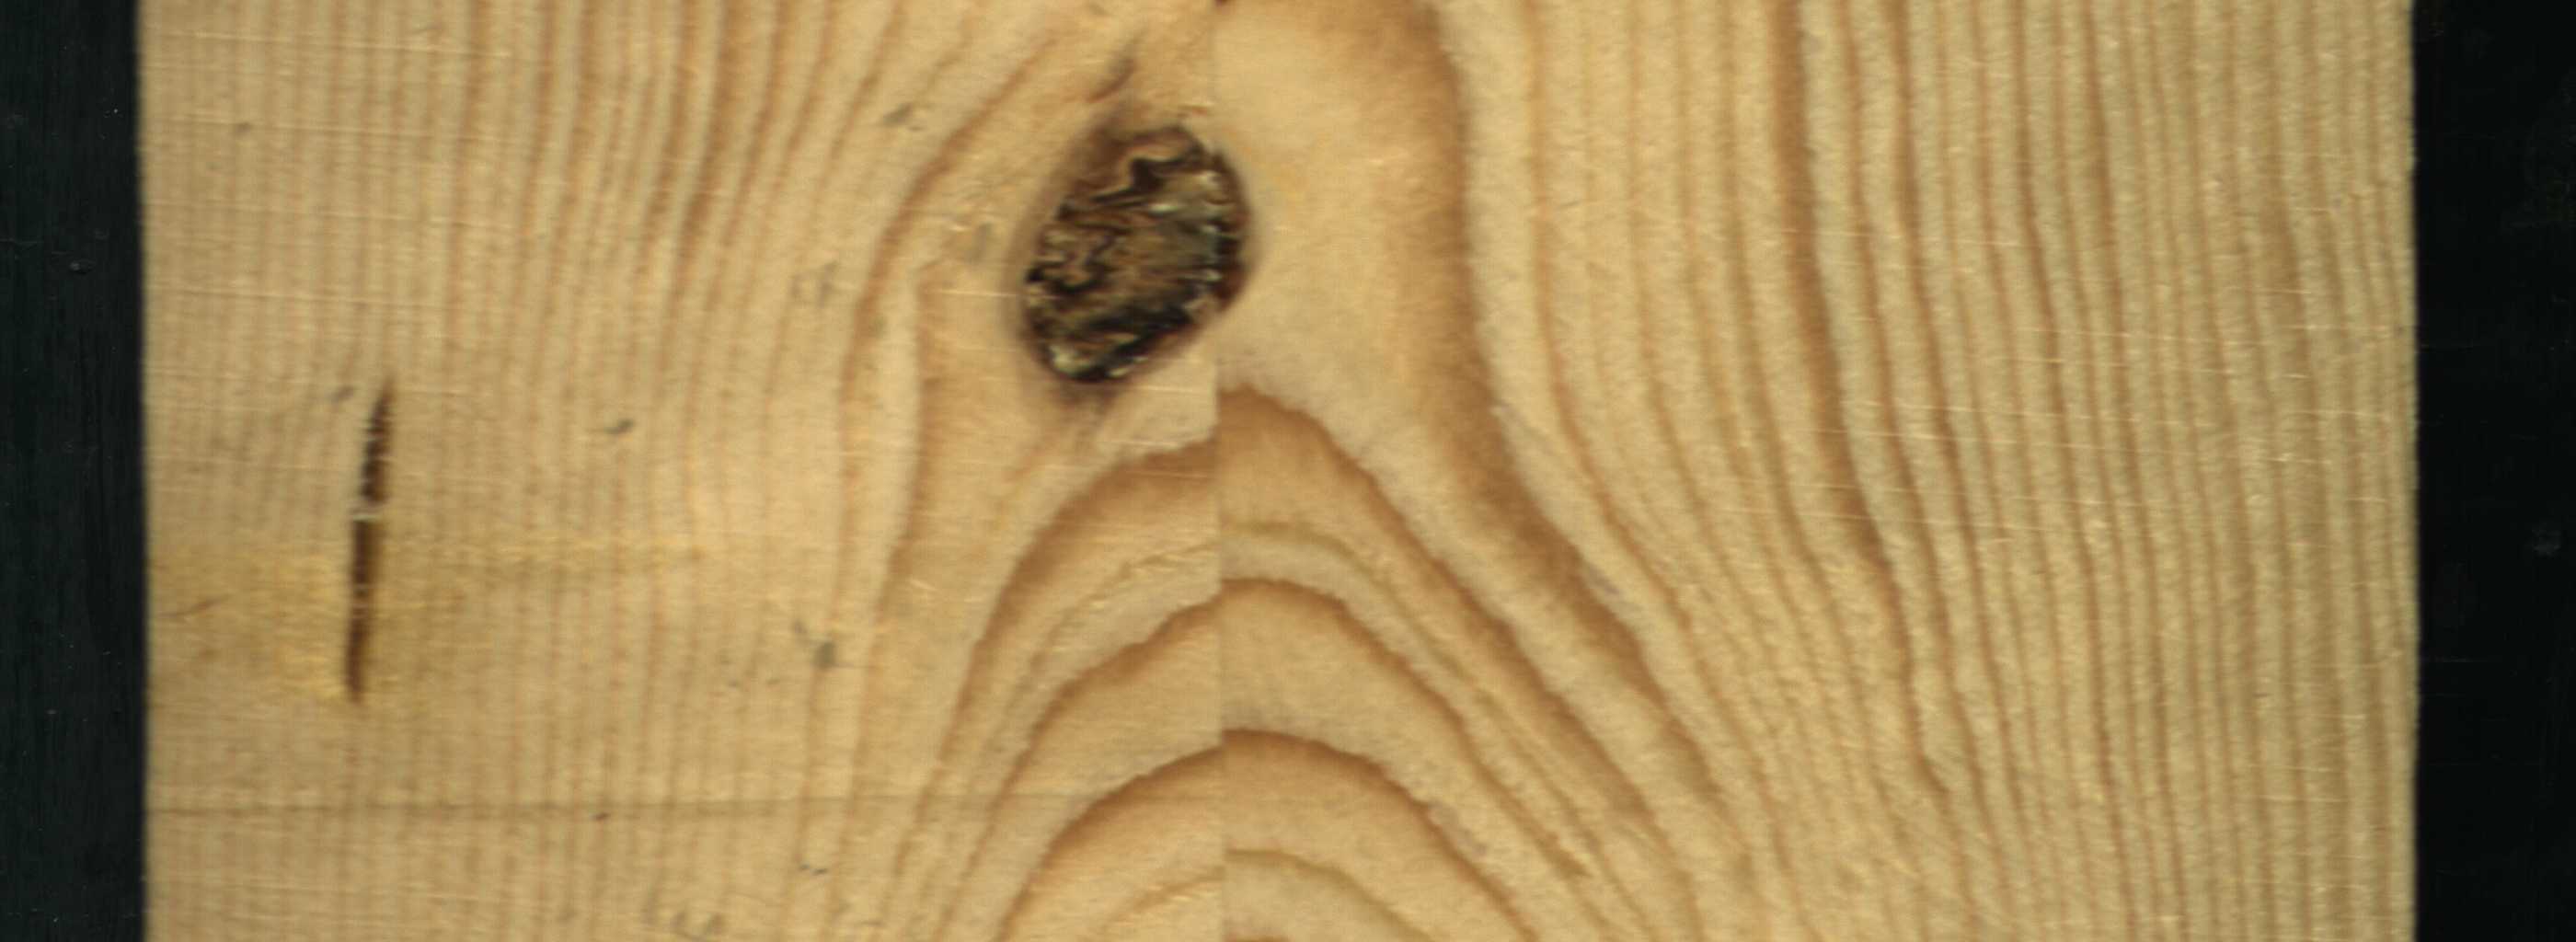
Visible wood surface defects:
resin
resin